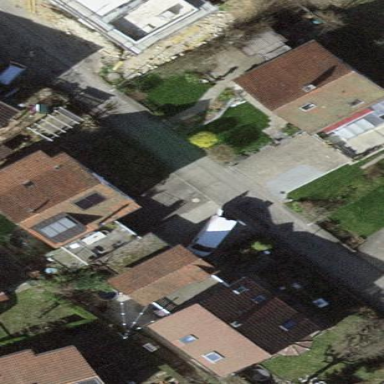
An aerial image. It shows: Residential building with gabled roof made of roof tiles. The roof orientation is across.